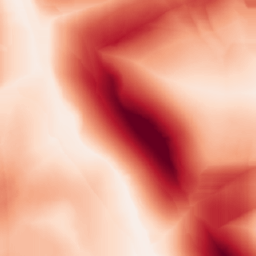
Category: morphological
Decomposition family: morphological_square
Decomposition parameters: operation: gradient
size: 50
Upsampling method: nearest
Upsampling parameters: scale: 2
Upsampling scale: 2